【题型】解答题　【知识点】平面几何　【难度】medium
如图，在$\triangle ABC$中，$O$为$AC$上一点，以点$O$为圆心，$OC$为半径作圆，与$BC$相切于点$C$，过点$A$作$AD \perp BO$交$BO$的延长线于点$D$，且$\angle AOD = \angle BAD$.

(1) 求证：$AB$为$\odot O$的切线；

(2) 若$AB = 10$，$\sin\angle ABC = \dfrac{4}{5}$，求$AD$的长.
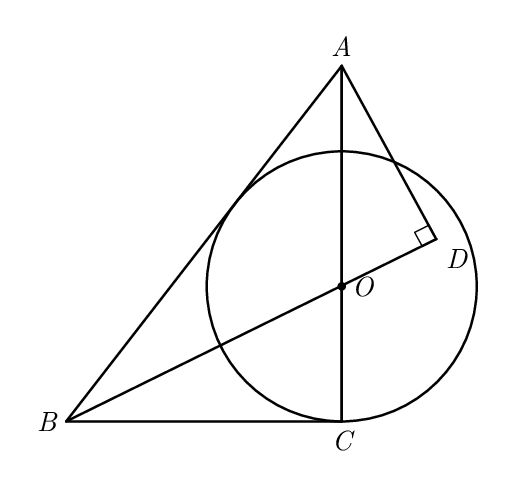
【解答】
\textbf{【答案】}(1)见解析；

(2)$2\sqrt{5}$.

\textbf{【分析】}

\textbf{【详解】}(1) 证明：如图，过点$O$作$OE \perp AB$于$E$，则$\angle BEO = 90^\circ$，

$\because BC$是$\odot O$的切线，

$\therefore \angle BCO = 90^\circ$，

$\therefore \angle BEO = \angle BCO$，$\angle CBO + \angle BOC = 90^\circ$，

$\because AD \perp BD$，

$\therefore \angle D = 90^\circ$，

$\therefore \angle ABD + \angle BAD = 90^\circ$，

$\because \angle AOD = \angle BAD$，$\angle AOD = \angle BOC$，

$\therefore \angle BAD = \angle BOC$，

$\therefore \angle ABD = \angle CBO$，

即$\angle EBO = \angle CBO$，

又$\because BO = BO$，

$\therefore \triangle EBO \cong \triangle CBO(\text{ASA})$，

$\therefore OE = OC$，

$\because OE \perp AB$，

$\therefore AB$为$\odot O$的切线；

(2) 解：$\because \angle ACB = 90^\circ$，$AB = 10$，$\sin\angle ABC = \dfrac{4}{5}$，

$\therefore AC = AB \cdot \sin\angle ABC = 10 \times \dfrac{4}{5} = 8$，

$\therefore BC = \sqrt{AB^2 - AC^2} = \sqrt{10^2 - 8^2} = 6$，

$\because S_{\triangle ABC} = S_{\triangle ABO} + S_{\triangle OBC}$，

$\therefore \dfrac{1}{2}AC \cdot BC = \dfrac{1}{2}AB \cdot OE + \dfrac{1}{2}BC \cdot OC = \dfrac{1}{2}OC(AB + BC)$，

即$\dfrac{1}{2} \times 8 \times 6 = \dfrac{1}{2}OC \times (10 + 6)$，

$\therefore OC = 3$，

$\therefore AO = AC - OC = 8 - 3 = 5$，$OB = \sqrt{BC^2 + OC^2} = \sqrt{6^2 + 3^2} = 3\sqrt{5}$，

$\therefore \cos\angle OBC = \dfrac{BC}{OB} = \dfrac{6}{3\sqrt{5}} = \dfrac{2\sqrt{5}}{5}$，

$\because \angle OBC + \angle BOC = 90^\circ$，$\angle OAD + \angle AOD = 90^\circ$，$\angle BOC = \angle AOD$，

$\therefore \angle OAD = \angle OBC$，

$\therefore \cos\angle OAD = \cos\angle OBC = \dfrac{2\sqrt{5}}{5}$，

$\therefore AD = AO \cdot \cos\angle OAD = 5 \times \dfrac{2\sqrt{5}}{5} = 2\sqrt{5}$.

\textbf{【点睛】} 本题考查了切线的性质和判定，余角性质，全等三角形的判定和性质，解直角三角形，勾股定理，掌握以上知识点是解题的关键.
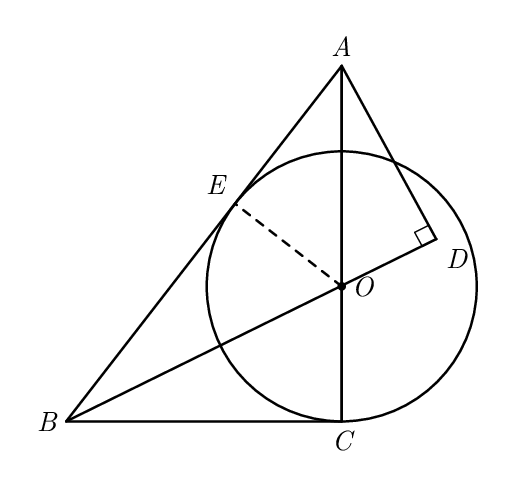